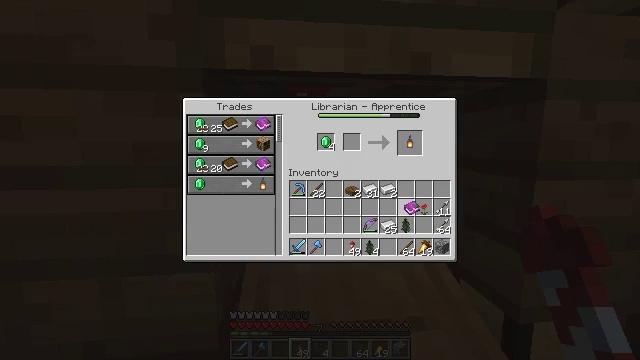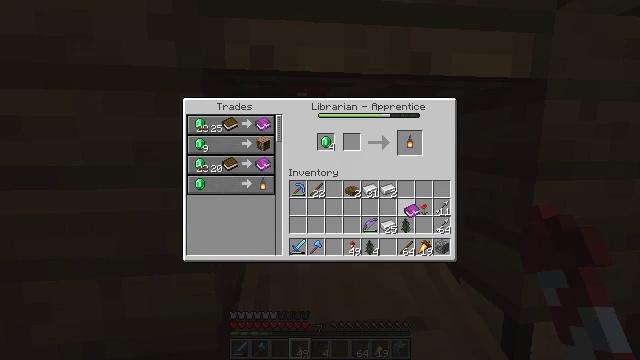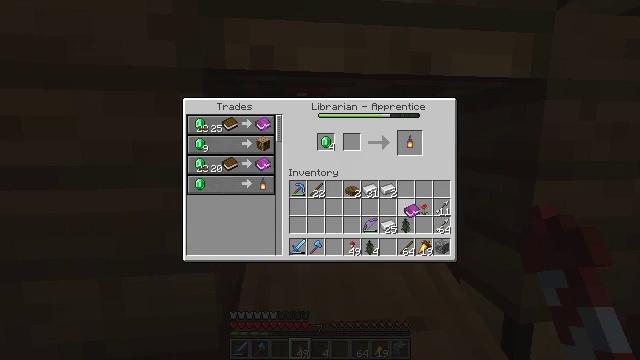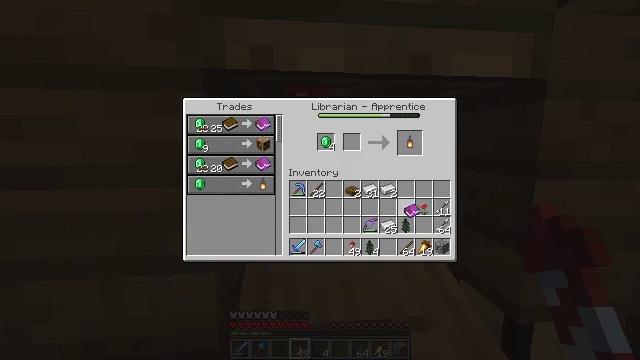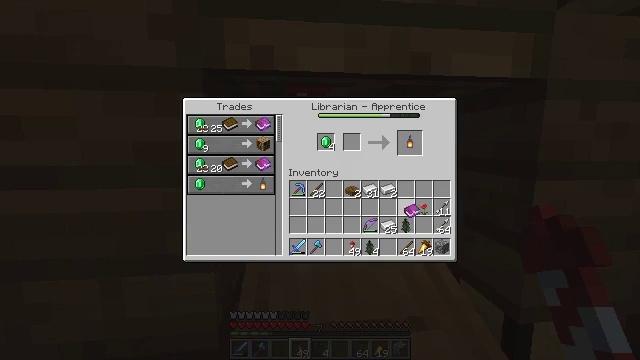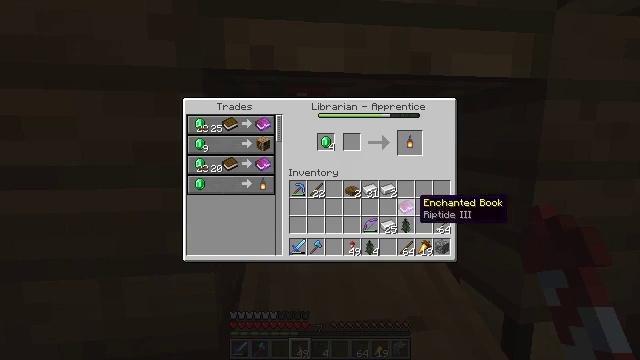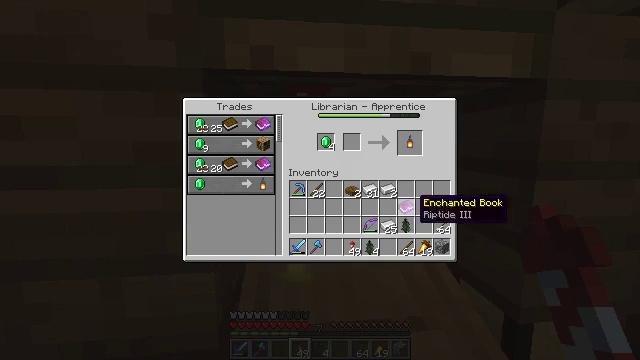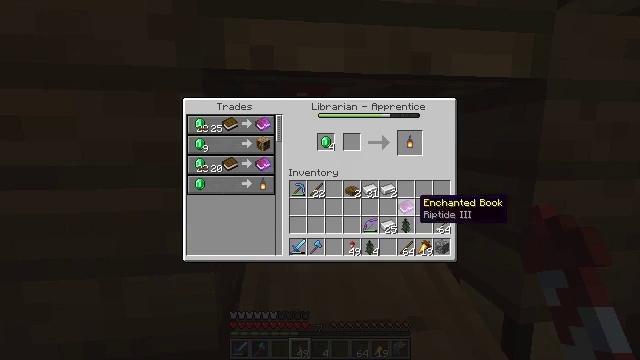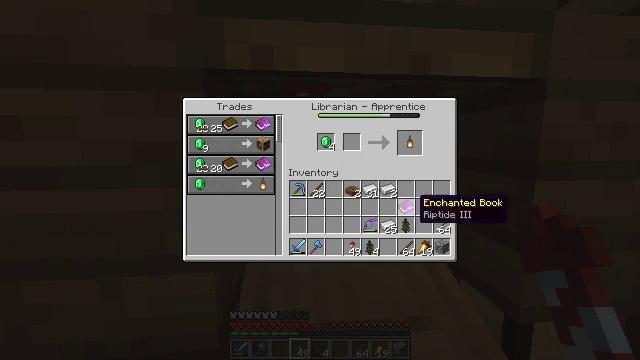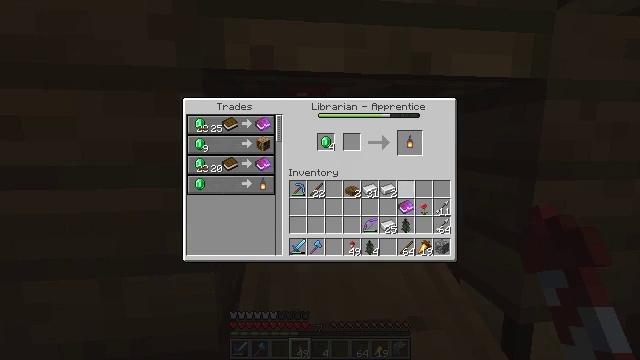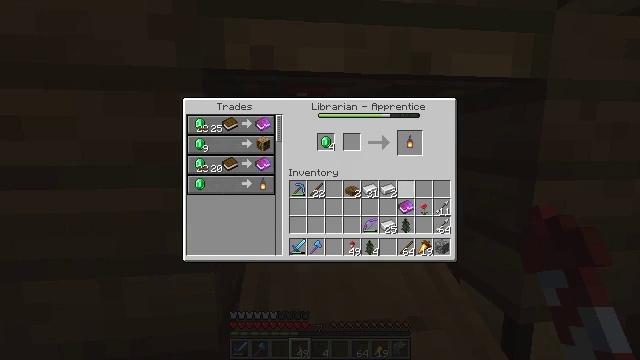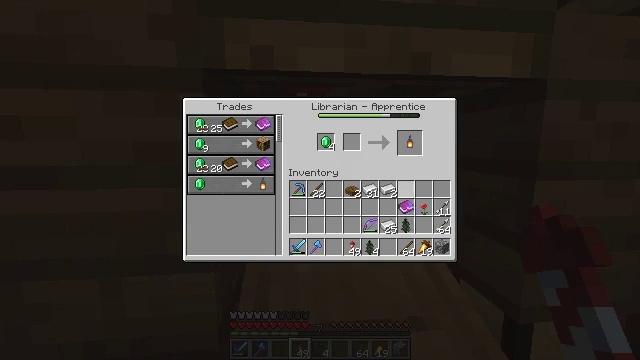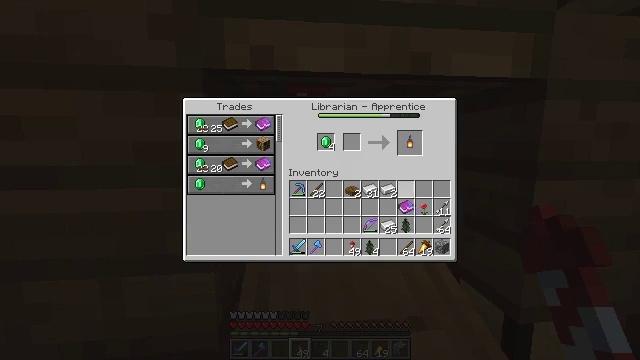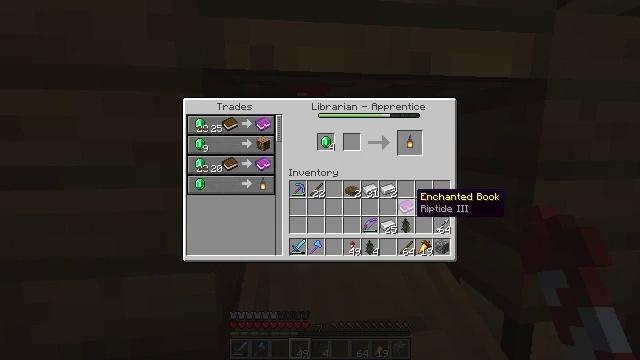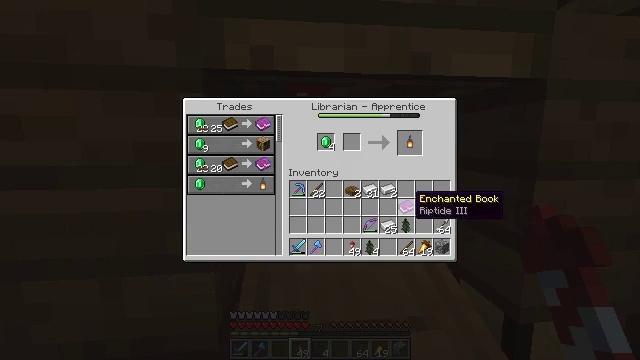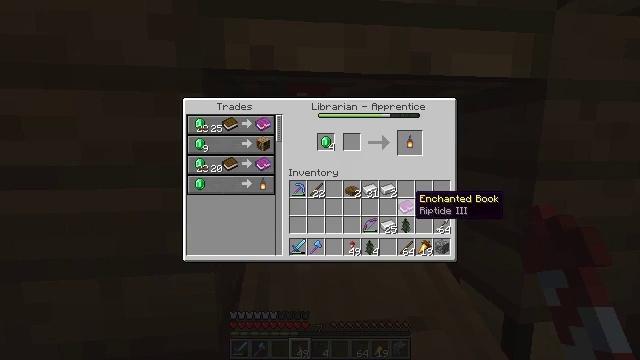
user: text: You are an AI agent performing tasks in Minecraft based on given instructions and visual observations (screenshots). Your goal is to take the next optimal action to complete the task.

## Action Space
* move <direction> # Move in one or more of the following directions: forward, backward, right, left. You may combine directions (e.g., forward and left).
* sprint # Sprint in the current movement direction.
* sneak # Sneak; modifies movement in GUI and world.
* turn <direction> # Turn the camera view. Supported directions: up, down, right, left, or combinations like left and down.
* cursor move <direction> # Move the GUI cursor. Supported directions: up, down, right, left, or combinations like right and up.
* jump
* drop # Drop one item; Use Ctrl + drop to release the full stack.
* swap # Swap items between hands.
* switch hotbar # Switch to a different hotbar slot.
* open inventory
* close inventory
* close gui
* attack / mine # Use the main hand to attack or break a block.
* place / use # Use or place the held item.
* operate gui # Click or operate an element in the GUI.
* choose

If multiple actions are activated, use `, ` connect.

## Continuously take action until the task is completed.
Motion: motion action
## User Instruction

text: Remove an enchanted book from the inventory.
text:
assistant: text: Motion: open gui
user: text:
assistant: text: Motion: operate gui
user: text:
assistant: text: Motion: operate gui
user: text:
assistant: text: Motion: operate gui
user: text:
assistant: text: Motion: no_op
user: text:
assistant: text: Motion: no_op
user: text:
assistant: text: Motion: no_op
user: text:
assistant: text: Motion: no_op
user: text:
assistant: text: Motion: cursor move up
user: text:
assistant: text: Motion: no_op
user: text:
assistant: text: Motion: no_op
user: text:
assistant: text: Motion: no_op
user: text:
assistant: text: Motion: cursor move down
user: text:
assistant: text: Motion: no_op
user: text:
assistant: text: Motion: no_op
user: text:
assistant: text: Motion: no_op
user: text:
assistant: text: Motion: no_op
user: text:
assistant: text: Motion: no_op
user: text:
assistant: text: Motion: no_op
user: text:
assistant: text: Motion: no_op
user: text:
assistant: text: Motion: cursor move left and up
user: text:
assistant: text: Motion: cursor move left and up
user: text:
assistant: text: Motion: cursor move left and up
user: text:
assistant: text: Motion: cursor move up
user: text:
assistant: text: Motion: no_op
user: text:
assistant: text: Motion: no_op
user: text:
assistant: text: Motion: no_op
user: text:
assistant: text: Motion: no_op
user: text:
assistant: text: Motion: no_op
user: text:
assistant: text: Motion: no_op